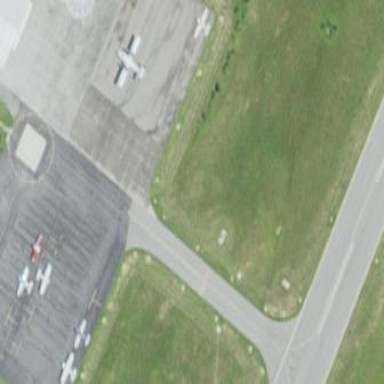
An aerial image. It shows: Apron at the airport.